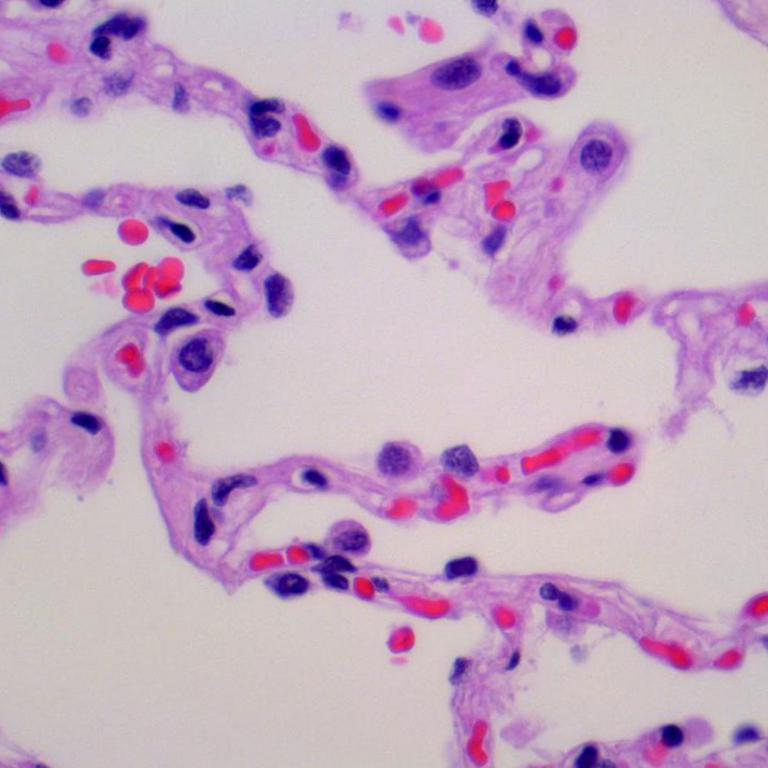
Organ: lung
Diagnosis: benign